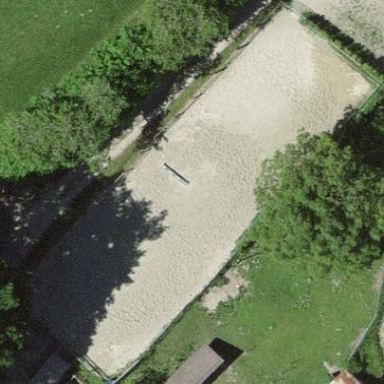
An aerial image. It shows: Equestrian pitch used for leisure and sports activities.